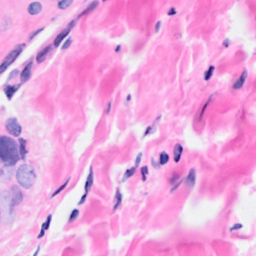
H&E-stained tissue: Breast